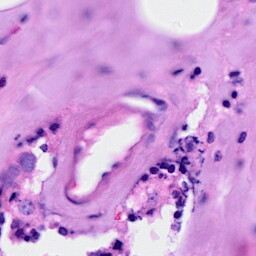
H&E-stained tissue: Breast